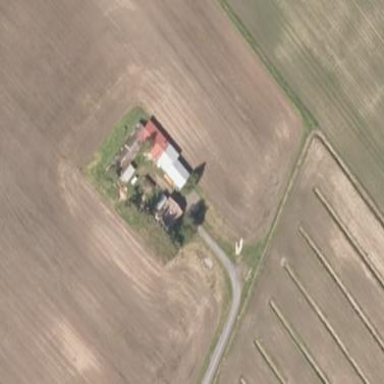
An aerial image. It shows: Farmyard area.